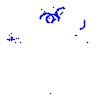
Particle: pion